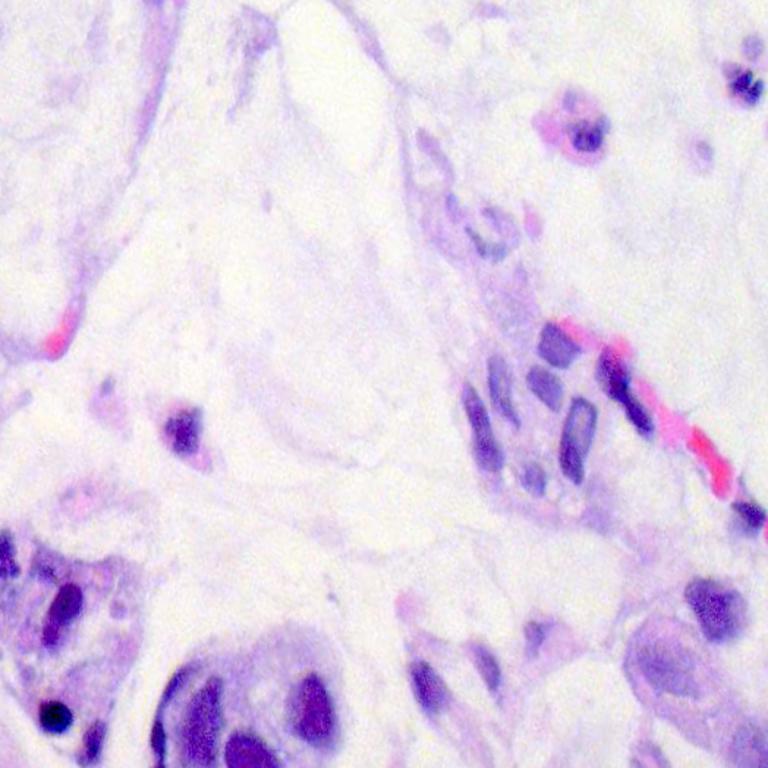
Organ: colon
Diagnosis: adenocarcinomas